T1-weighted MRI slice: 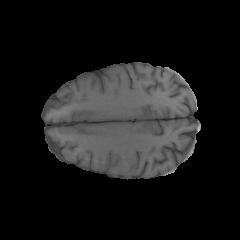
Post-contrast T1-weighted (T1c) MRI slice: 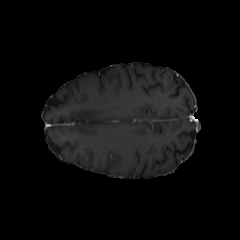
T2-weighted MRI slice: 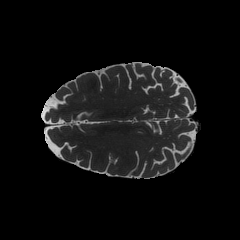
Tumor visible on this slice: yes